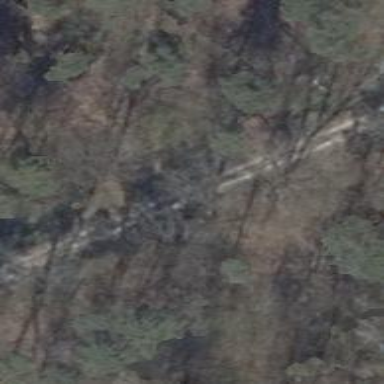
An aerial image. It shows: Compacted track road with grade3 tracktype.